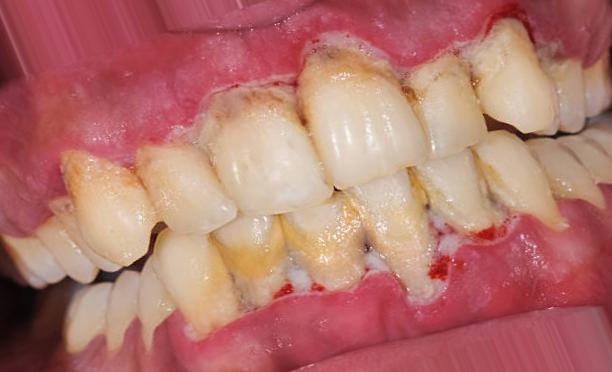
Condition: Tooth Discoloration